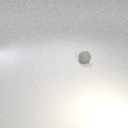
small gray rubber sphere